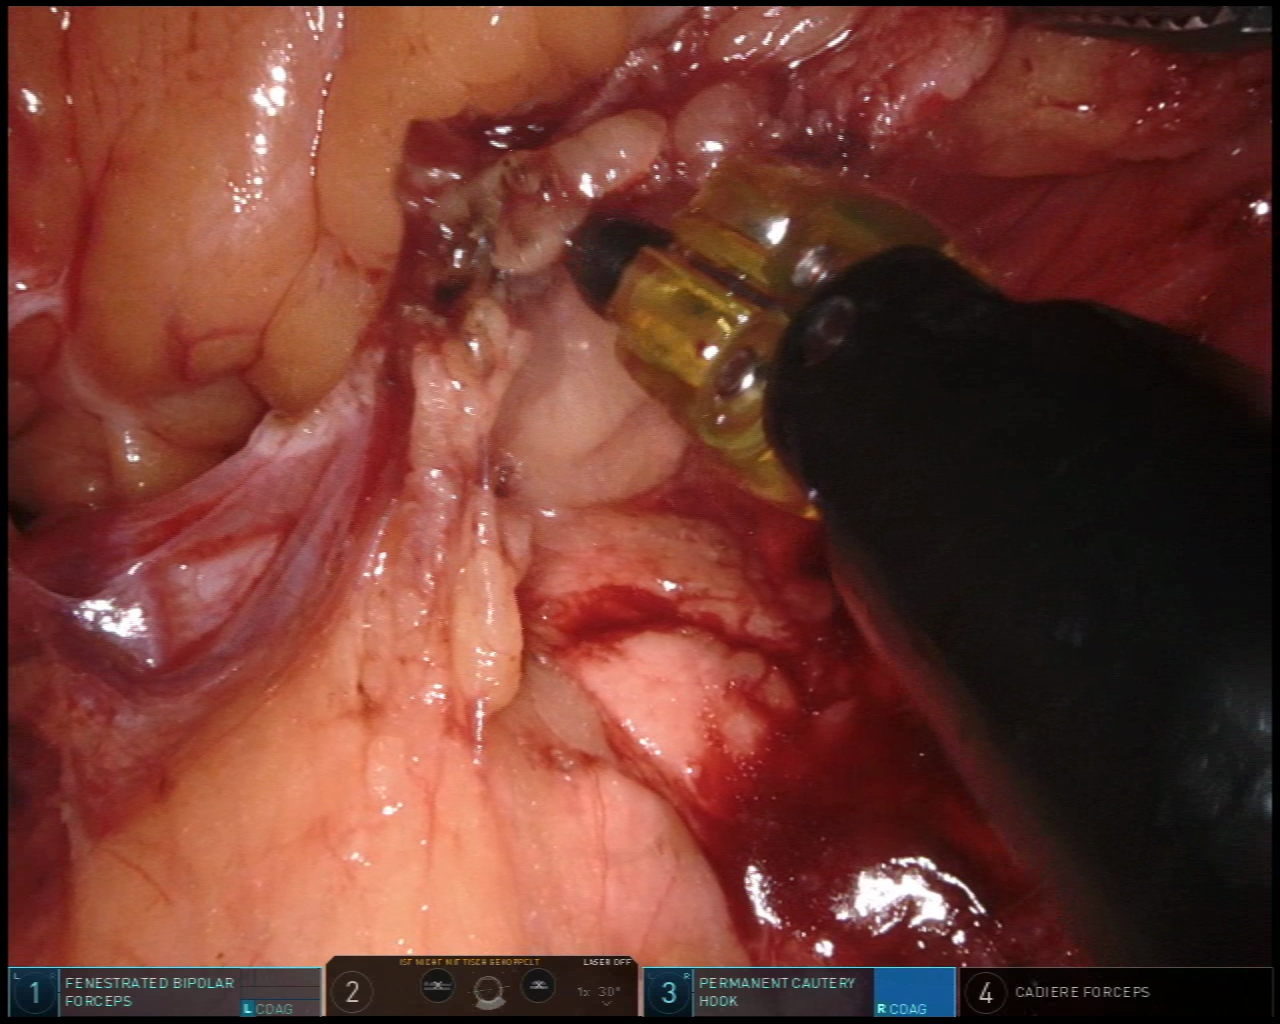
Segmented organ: pancreas
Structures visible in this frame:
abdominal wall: no
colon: no
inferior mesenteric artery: no
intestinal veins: no
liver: no
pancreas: yes
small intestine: no
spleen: no
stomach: yes
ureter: no
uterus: no
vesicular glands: no